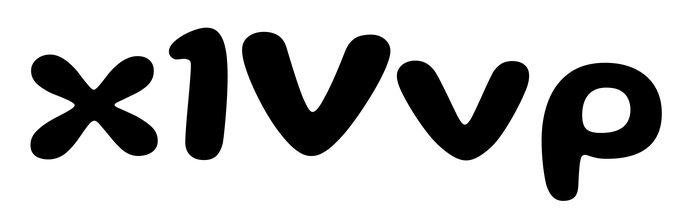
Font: Gluten_SemiBold